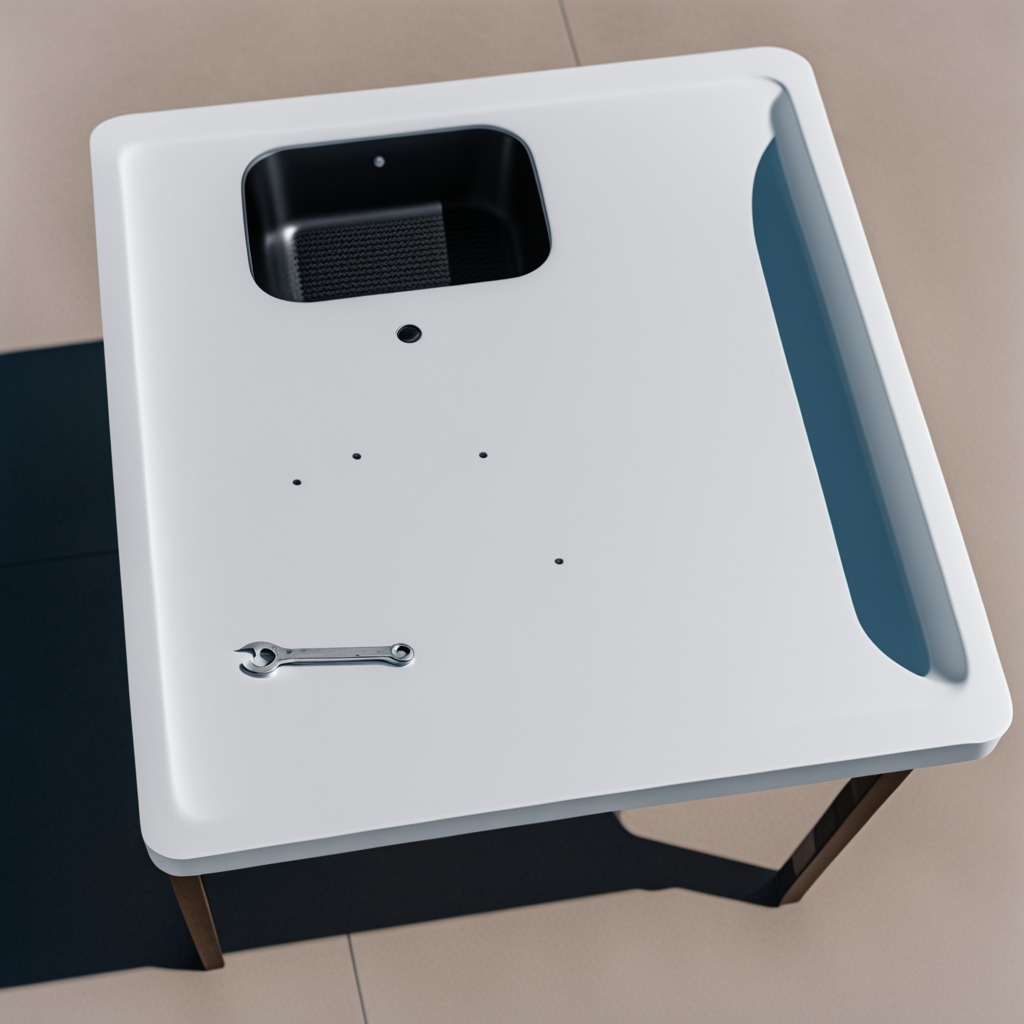
An wrench is lying on a clean utility table in a temporary outdoor tool station.